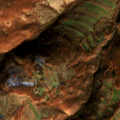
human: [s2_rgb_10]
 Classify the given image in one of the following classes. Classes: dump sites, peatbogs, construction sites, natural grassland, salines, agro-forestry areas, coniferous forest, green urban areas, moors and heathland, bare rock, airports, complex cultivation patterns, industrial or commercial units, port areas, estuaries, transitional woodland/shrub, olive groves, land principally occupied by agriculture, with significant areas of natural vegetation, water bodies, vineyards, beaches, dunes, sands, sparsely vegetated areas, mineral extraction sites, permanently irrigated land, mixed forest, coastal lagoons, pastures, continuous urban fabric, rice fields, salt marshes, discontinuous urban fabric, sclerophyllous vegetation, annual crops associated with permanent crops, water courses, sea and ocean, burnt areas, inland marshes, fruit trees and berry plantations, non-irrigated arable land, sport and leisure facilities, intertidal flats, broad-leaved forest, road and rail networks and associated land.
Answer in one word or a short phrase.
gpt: land principally occupied by agriculture, with significant areas of natural vegetation, broad-leaved forest, natural grassland